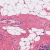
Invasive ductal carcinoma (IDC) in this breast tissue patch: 0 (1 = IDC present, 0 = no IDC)